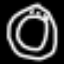
Label: donut